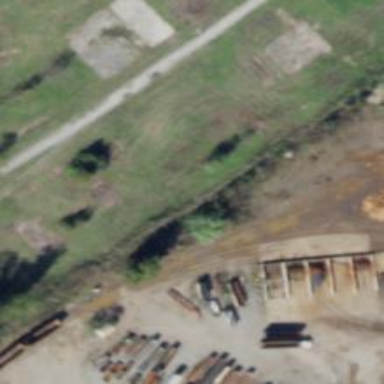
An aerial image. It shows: Railway spur service.